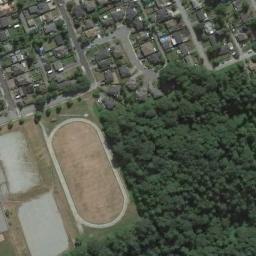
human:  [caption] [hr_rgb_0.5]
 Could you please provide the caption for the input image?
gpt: There are many lines drawn in the track and field .

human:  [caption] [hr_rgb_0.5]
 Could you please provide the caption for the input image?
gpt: There are a lot of trees beside the ground track field .

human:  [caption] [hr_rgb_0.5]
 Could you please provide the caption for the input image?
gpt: Track and field are built on bare land, Next to forests and residential areas .

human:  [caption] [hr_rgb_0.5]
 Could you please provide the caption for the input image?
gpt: The ground track field is surrounded by a forest and lots of houses arranged neatly .

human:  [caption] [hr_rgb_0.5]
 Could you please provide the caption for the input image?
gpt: There are many green trees beside the ground track field with yellow lawn .